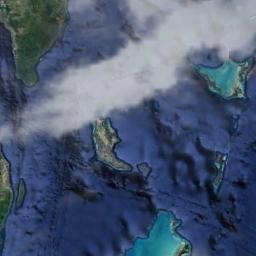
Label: cloud